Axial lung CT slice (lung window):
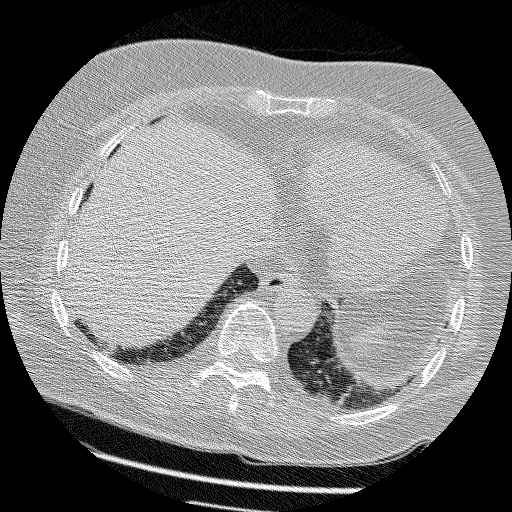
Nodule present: no